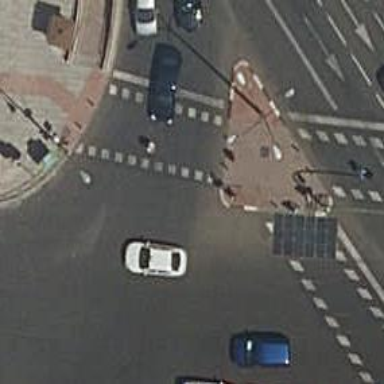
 there are traffic signals and zebra crossing."